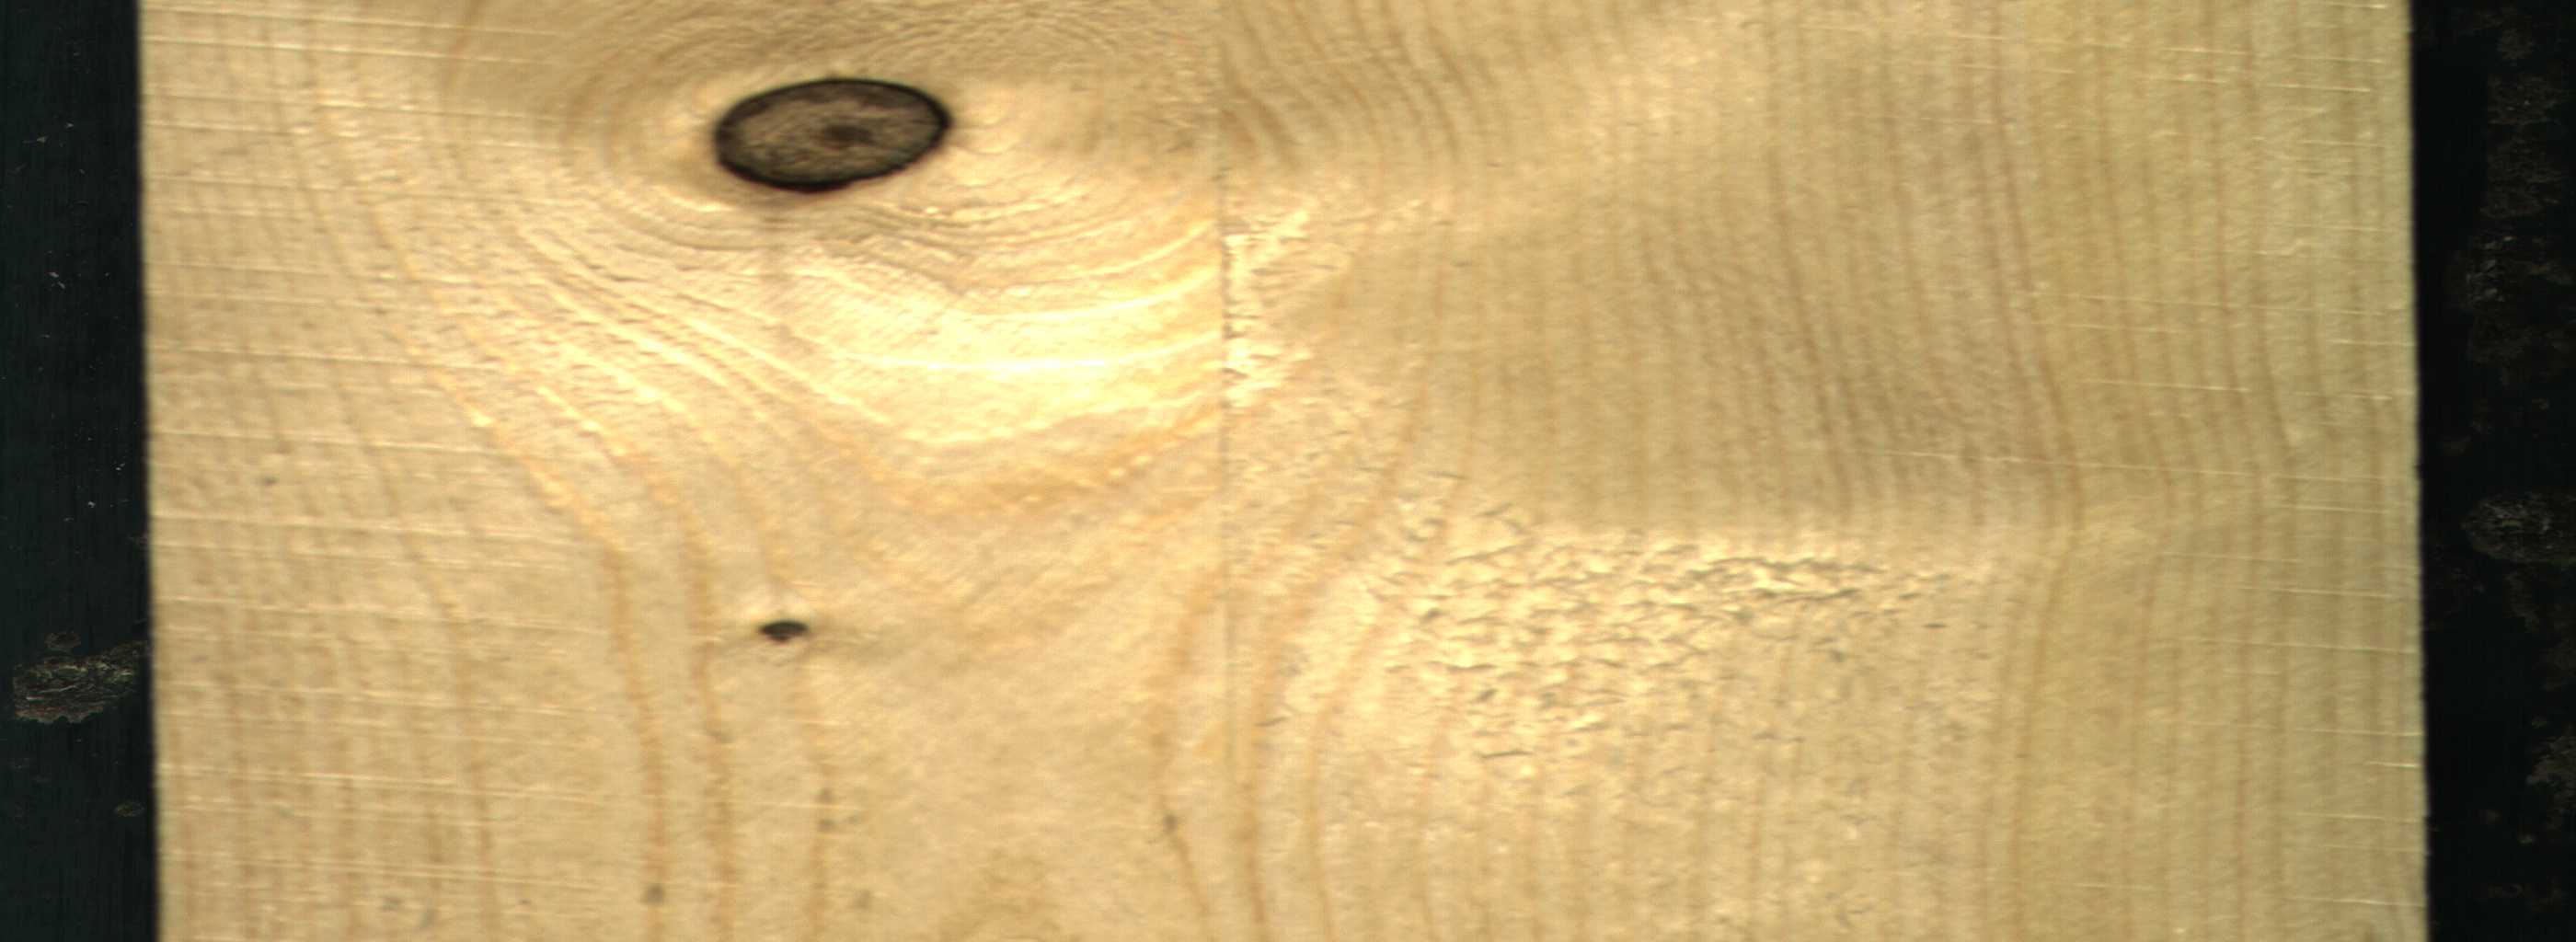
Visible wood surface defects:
Dead_Knot
Dead_Knot